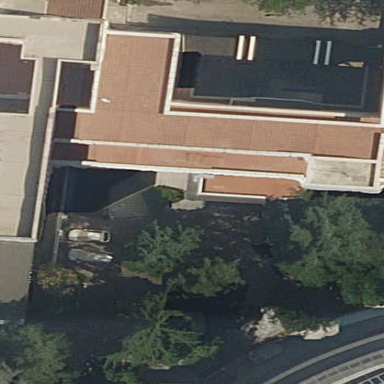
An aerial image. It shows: Part of building.